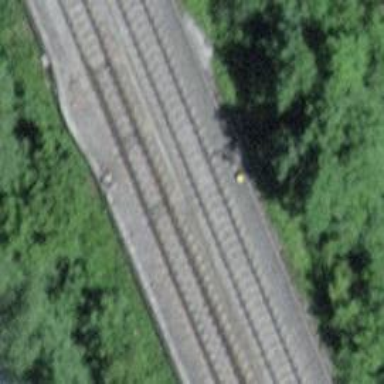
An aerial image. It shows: Railway switch.